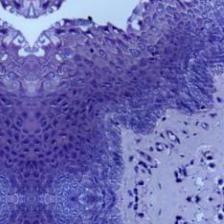
Diagnosis: Normal